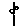
Label: flower